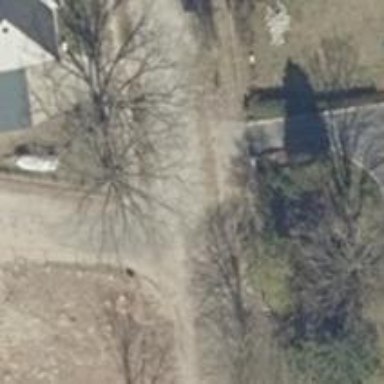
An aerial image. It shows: Residential road with dirt sidewalks on both sides.